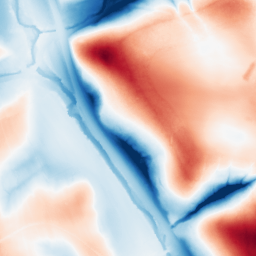
Category: trend_removal
Decomposition family: local_polynomial
Decomposition parameters: window_size: 101
degree: 1
Upsampling method: quadratic
Upsampling parameters: scale: 4
Upsampling scale: 4